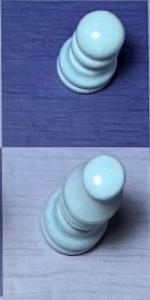
Label: Bishop_White